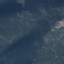
Land use / land cover class: HerbaceousVegetation